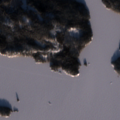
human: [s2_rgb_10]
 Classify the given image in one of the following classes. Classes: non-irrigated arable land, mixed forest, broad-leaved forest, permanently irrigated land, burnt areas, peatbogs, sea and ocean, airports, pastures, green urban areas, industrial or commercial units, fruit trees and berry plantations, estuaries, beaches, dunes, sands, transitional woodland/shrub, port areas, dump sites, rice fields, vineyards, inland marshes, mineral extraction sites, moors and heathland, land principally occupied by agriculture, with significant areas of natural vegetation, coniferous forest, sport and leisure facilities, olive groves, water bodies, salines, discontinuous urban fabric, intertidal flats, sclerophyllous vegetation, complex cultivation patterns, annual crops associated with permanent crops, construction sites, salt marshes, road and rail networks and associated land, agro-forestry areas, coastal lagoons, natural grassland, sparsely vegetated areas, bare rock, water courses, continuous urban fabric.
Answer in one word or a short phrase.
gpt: coniferous forest, water bodies